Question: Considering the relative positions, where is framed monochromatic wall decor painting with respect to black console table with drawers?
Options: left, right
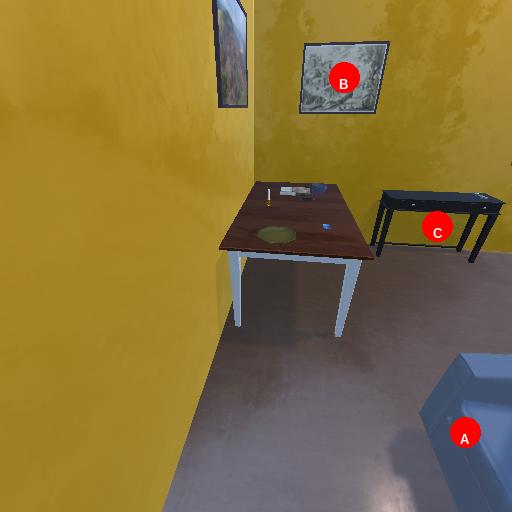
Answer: left